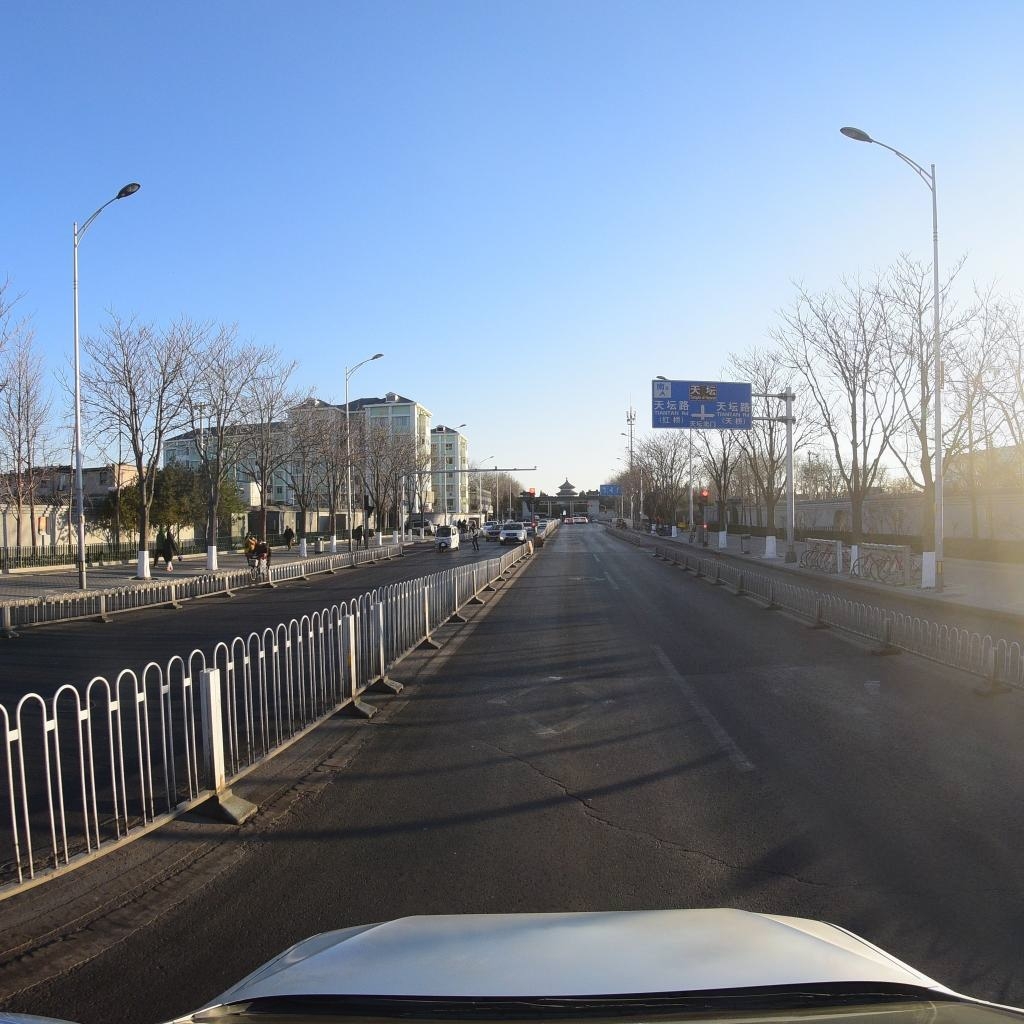
Region: Dongcheng
Road damage annotations: transverse crack